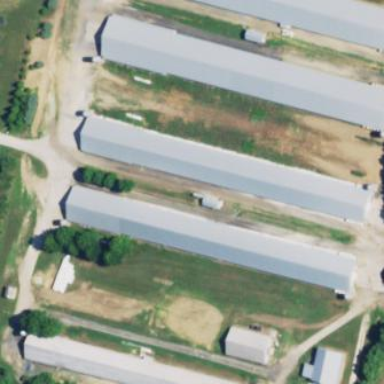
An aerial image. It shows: Farm auxiliary building.